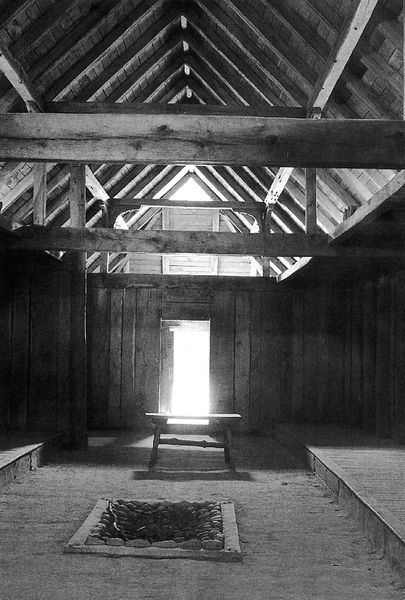
Titel: Fyrkat, rekonstruierte Halle
Standort: (Schweden Vorbasse) (EU - Schweden - Vorbasse)
Schlagwörter: dunkel, dreieck, holz, licht, raum, tisch, tür, dach, gebäude, haus, sockel, steine, innenraum, hütte, innen, bank, grube, bett, balken, bohlen, stufe, bretter, foto, fussboden, scheune, dachstuhl, flur, bänke, langhaus, photo, konstruktion, sparren, bau, gebälk, rekonstruktion, wikinger, feuerstelle, querbalken, dachkonstruktion, betten, keltisch, steinzeit, fachwer, stampflehm, bronzezeit, temme, neolithikum, feuergrube